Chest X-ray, AP view. Patient: 68 years old, sex F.
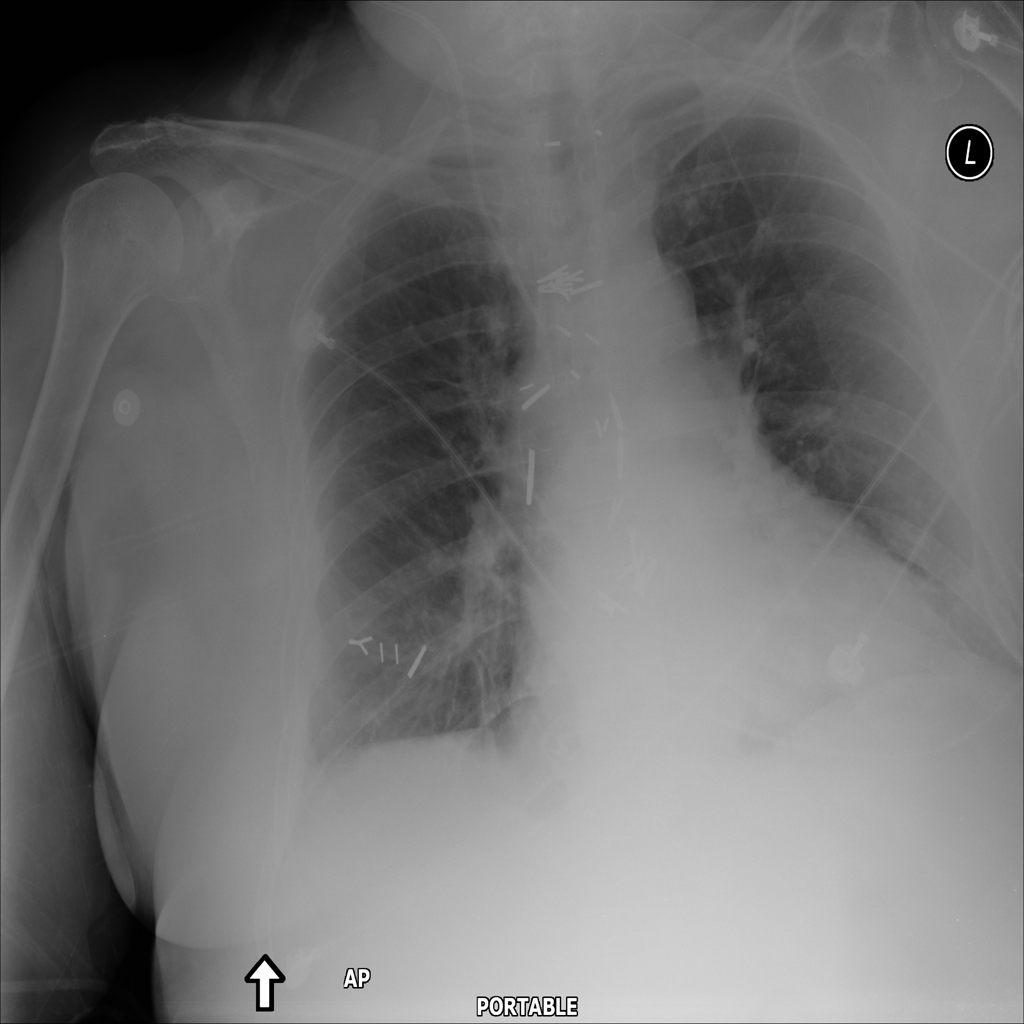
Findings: No Finding